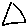
Label: triangle